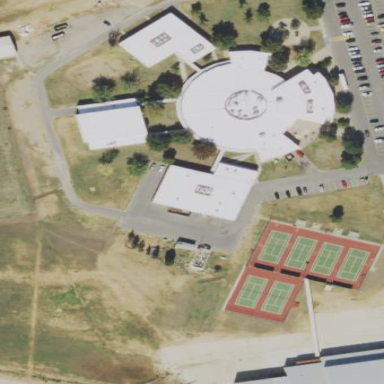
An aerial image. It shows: School.